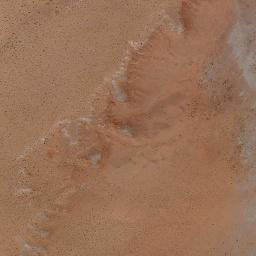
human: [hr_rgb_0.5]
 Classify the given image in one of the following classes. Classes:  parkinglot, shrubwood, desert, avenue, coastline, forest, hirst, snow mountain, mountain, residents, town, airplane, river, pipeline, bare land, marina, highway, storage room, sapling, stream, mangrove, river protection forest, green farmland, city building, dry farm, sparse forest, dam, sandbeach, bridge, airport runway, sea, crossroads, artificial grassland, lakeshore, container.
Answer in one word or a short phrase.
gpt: desert